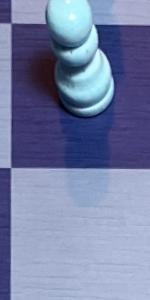
Label: Empty